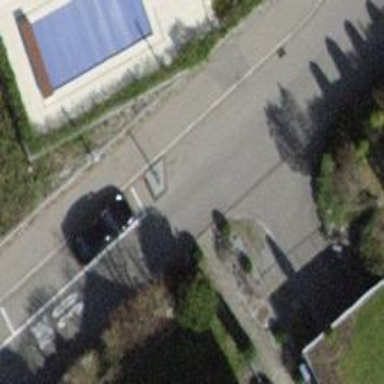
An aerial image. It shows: Traffic calming feature called choker.